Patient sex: M
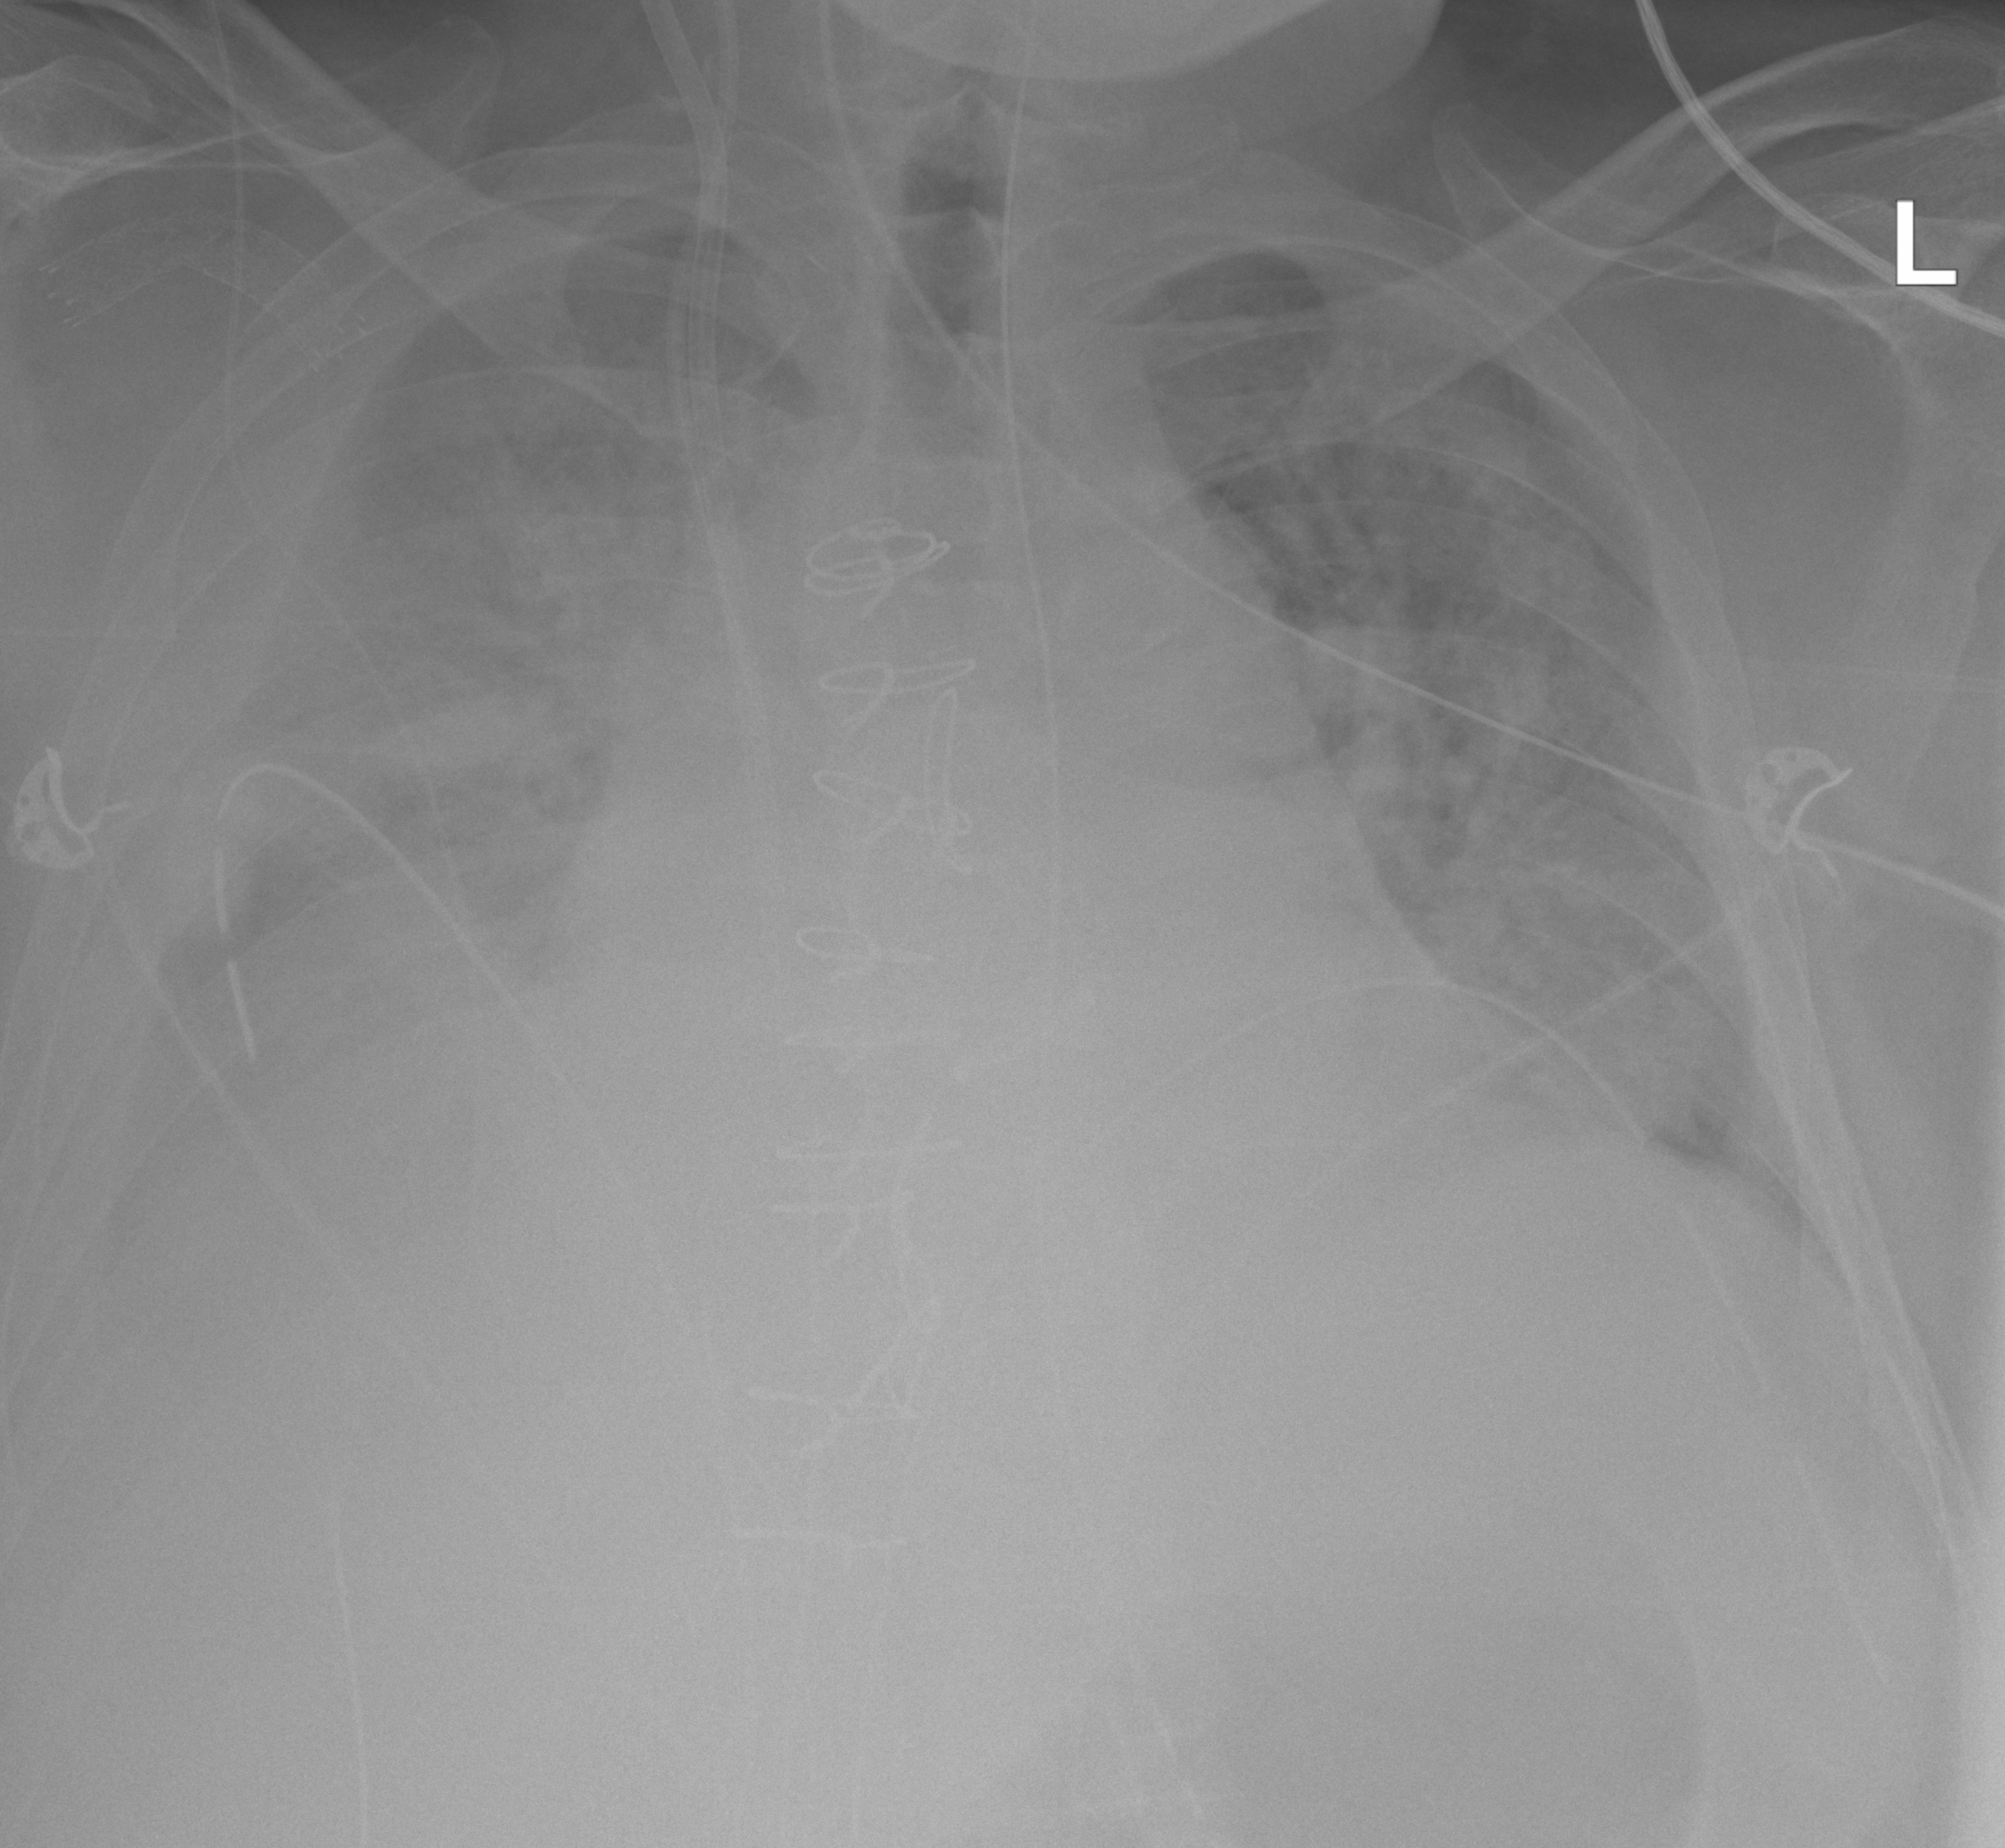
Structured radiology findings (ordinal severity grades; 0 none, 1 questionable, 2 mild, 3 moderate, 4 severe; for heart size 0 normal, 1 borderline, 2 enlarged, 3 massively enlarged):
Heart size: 2
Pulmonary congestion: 2
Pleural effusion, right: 3
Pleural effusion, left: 2
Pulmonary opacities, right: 3
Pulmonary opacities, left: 2
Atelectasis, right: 2
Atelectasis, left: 2